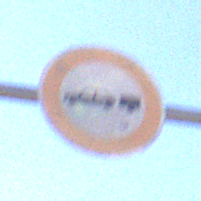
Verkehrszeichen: VerbotPersonenkraftwagenMitAnhaenger
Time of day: MorningAfternoon
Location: Outdoor (Nature)
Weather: Clear
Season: NotSpecified
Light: Natural